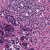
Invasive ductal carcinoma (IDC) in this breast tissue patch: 1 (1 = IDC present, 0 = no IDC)